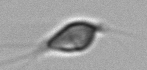
Label: Chrysochromulina